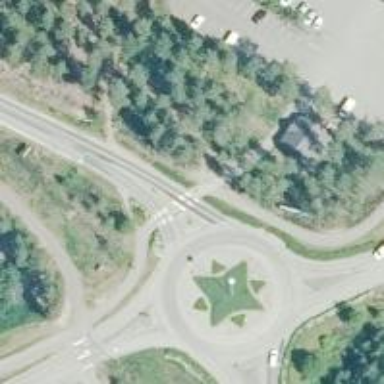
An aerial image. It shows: Roundabout at tertiary road junction.